Platform: macOS
Application: Arc Browser
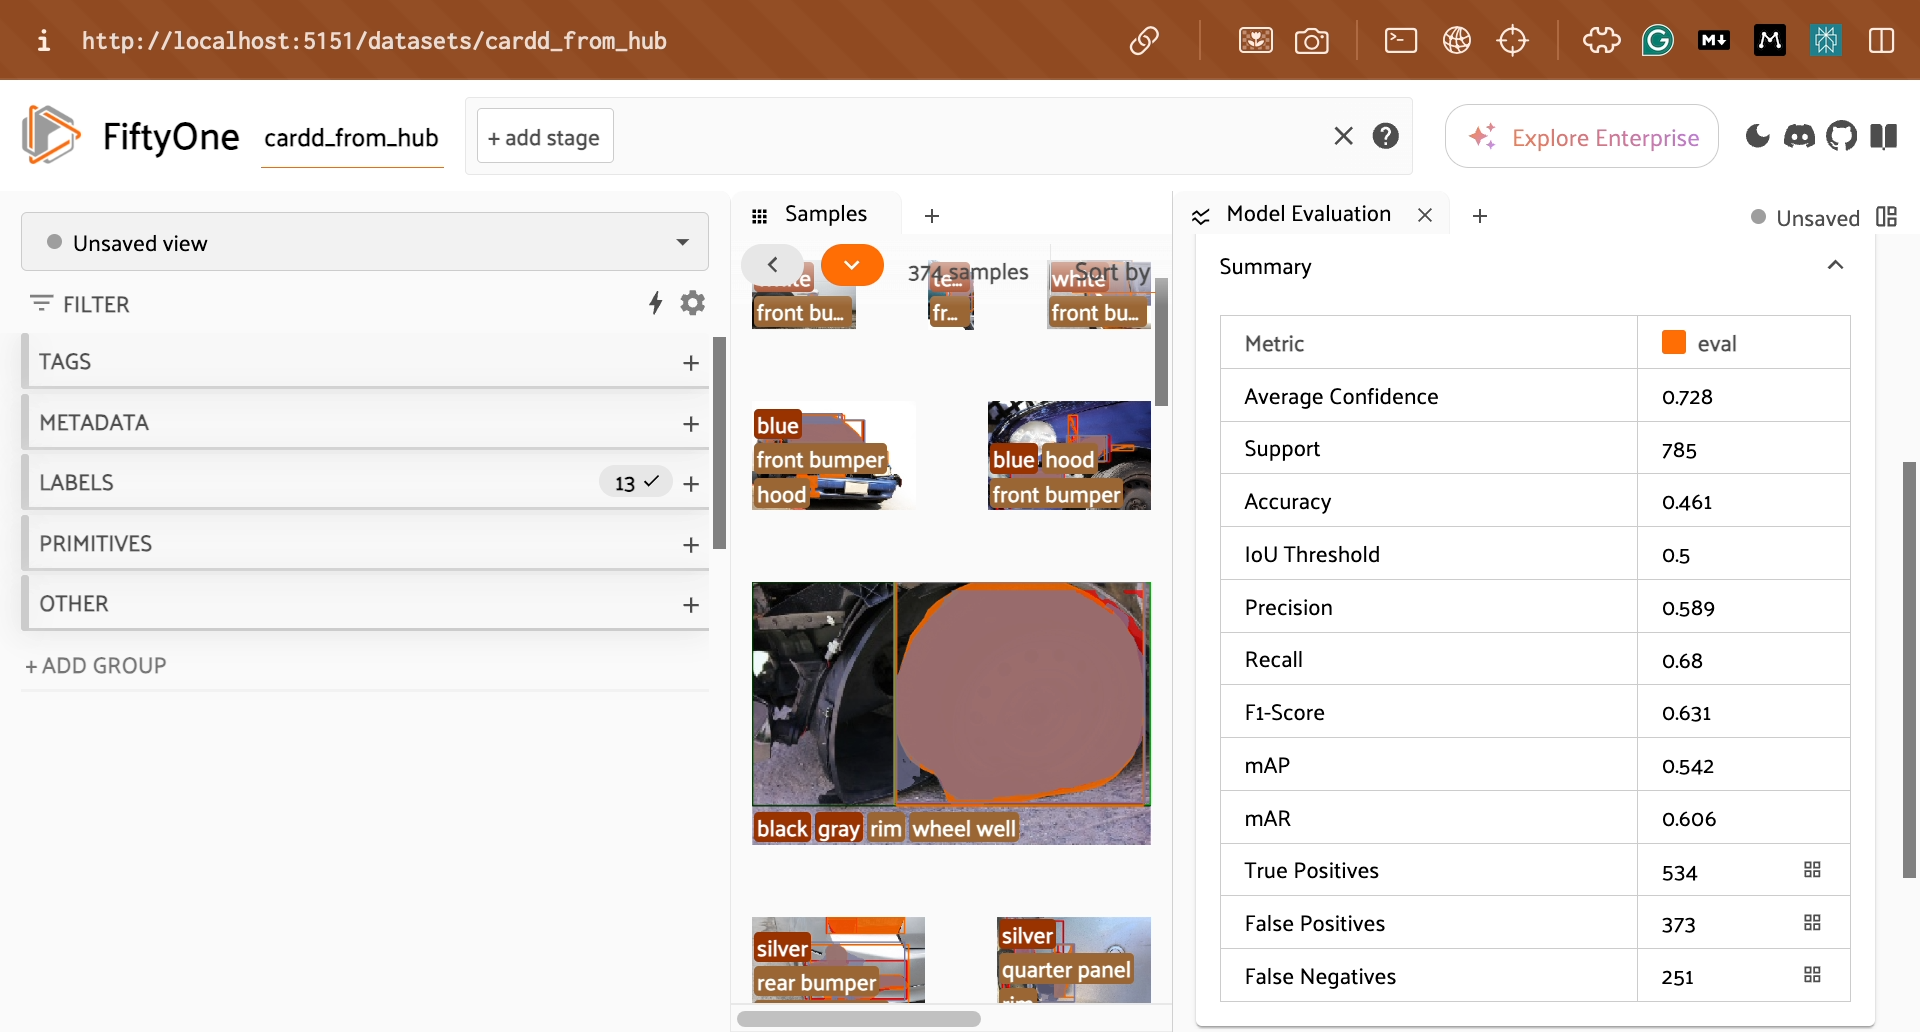
task_description: Load False Negative labels in the Samples panel
action_type: click
element_info: Icon
steps_since_start: 1